Interaction volume radius: 5 \u00c5
Interaction volume height: 15 \u00c5
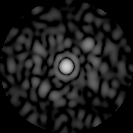
Disorder parameter: 0.8278